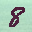
Label: 8